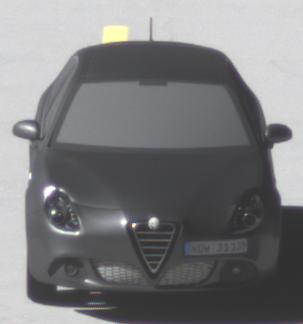
Make: Alfa Romeo
Model: Giulietta 1.4 TB 16V
Detailed model: Giulietta (940)
Model produced from: 2010/05
Model produced until: 2013/03
Doors: 5
Color: gray
Road condition: dry road
Daytime: morning or afternoon
Contrast: high contrast